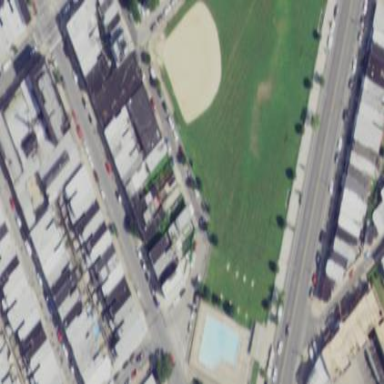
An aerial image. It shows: Baseball pitch for leisure land.